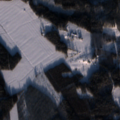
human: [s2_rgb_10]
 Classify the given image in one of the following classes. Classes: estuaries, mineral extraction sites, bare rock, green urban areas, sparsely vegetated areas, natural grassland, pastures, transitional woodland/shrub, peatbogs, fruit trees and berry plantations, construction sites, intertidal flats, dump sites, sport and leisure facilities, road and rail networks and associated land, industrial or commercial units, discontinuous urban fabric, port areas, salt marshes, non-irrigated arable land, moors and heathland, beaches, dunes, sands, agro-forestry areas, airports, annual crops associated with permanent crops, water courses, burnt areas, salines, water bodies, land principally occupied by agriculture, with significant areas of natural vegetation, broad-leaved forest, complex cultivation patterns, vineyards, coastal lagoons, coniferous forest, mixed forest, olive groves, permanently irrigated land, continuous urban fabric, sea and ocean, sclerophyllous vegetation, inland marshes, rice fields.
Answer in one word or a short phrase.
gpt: non-irrigated arable land, coniferous forest, mixed forest